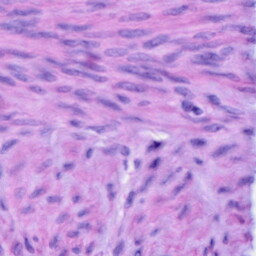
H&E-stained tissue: Cervix